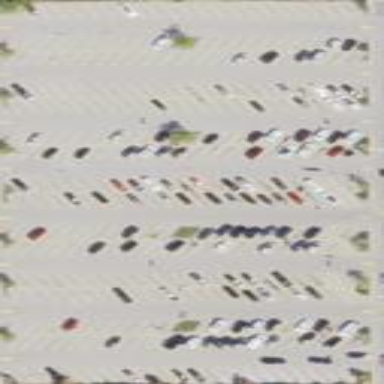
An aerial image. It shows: Parking area.